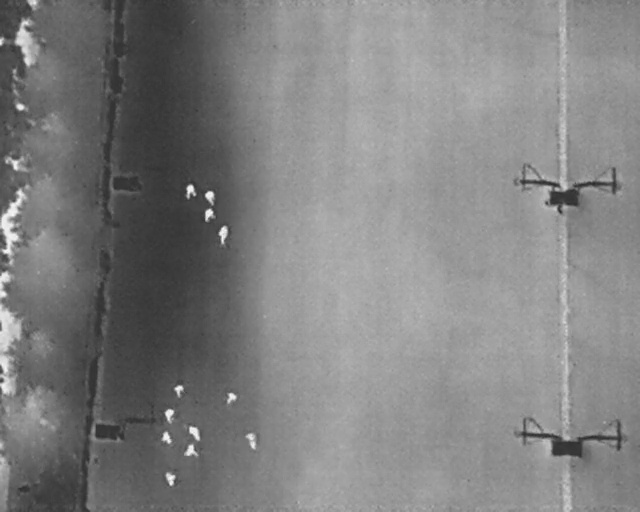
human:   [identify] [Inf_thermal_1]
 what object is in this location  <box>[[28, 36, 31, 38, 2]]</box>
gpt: <ref>1 medium person at the left</ref>